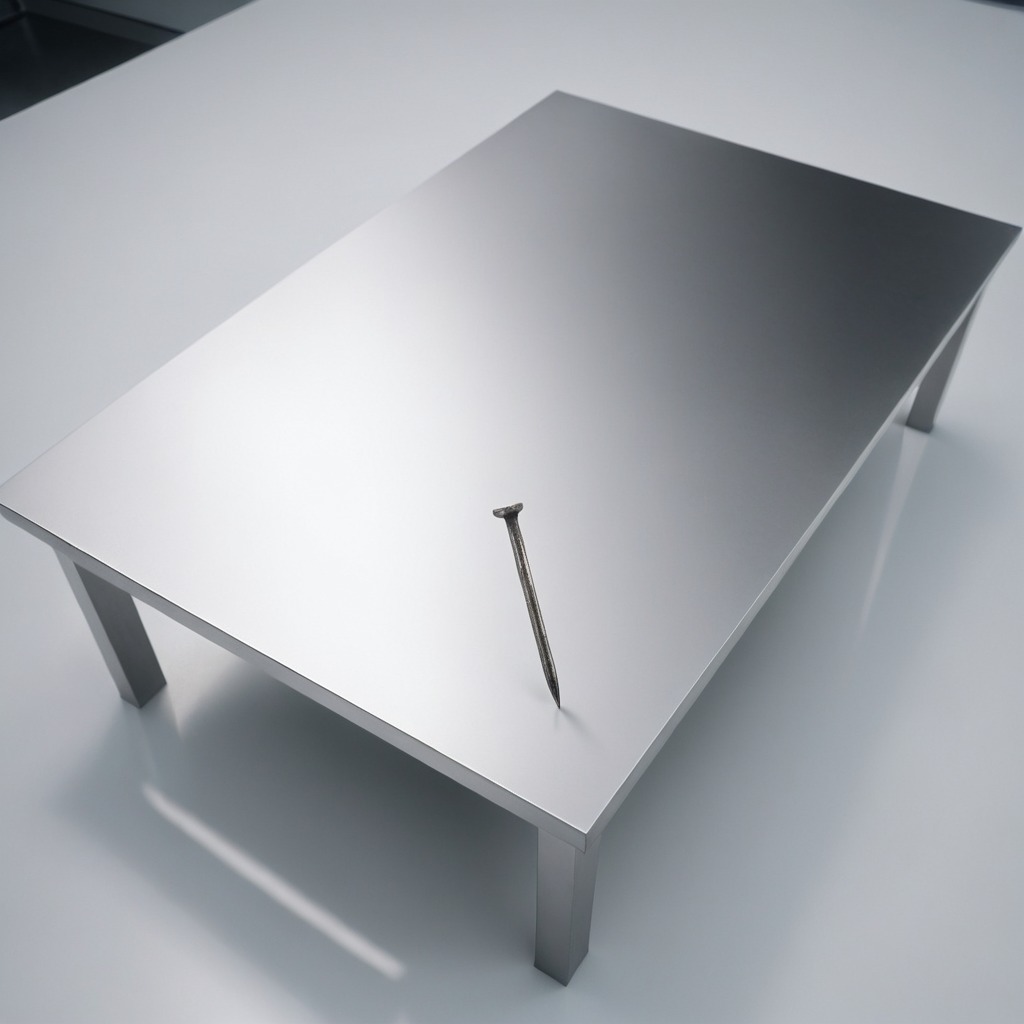
An iron nail is lying on the stainless steel table in a high-end prototyping lab.